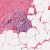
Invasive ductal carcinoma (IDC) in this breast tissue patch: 0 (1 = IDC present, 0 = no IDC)